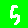
Digit: 5